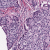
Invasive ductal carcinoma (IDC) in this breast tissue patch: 0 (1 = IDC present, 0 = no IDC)